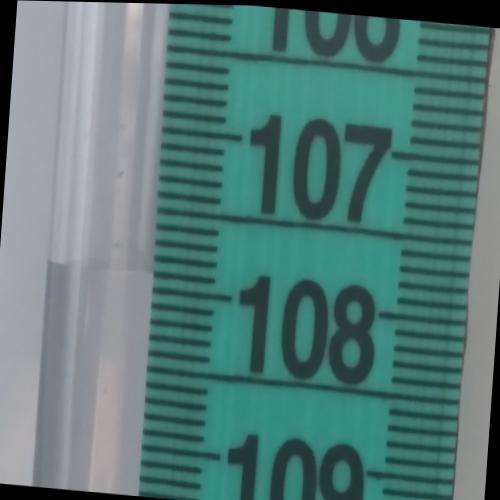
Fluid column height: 107.9 cm